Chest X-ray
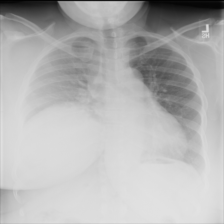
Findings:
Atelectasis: negative
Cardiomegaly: negative
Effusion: negative
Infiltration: negative
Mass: negative
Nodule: negative
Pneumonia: negative
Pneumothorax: negative
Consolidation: negative
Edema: negative
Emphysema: negative
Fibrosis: negative
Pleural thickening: negative
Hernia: negative